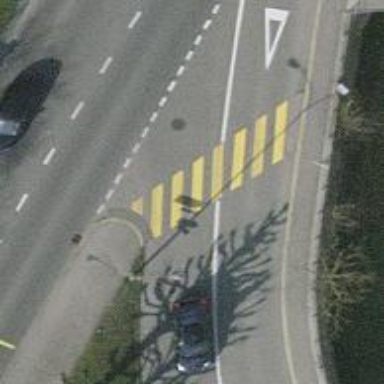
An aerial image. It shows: Marked crossing on footway with clear markings.